Interaction volume radius: 10 \u00c5
Interaction volume height: 25 \u00c5
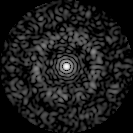
Disorder parameter: 0.8103